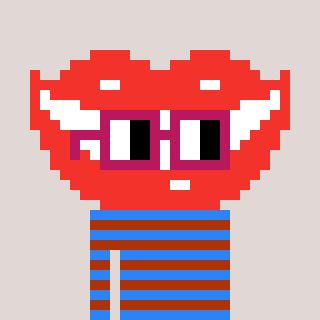
a pixel art character with square dark red glasses, a smile-shaped head and a hotbrown-colored body on a warm background